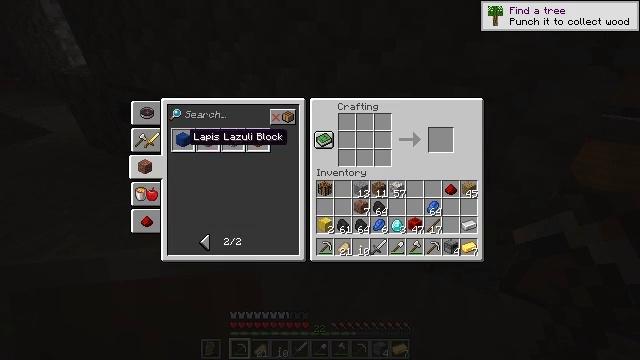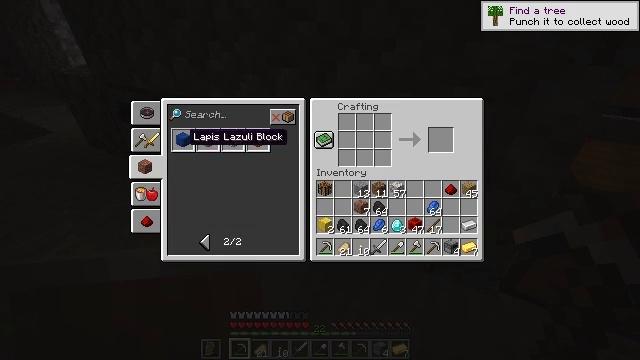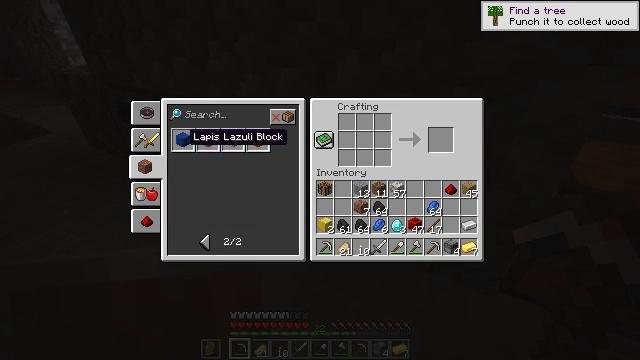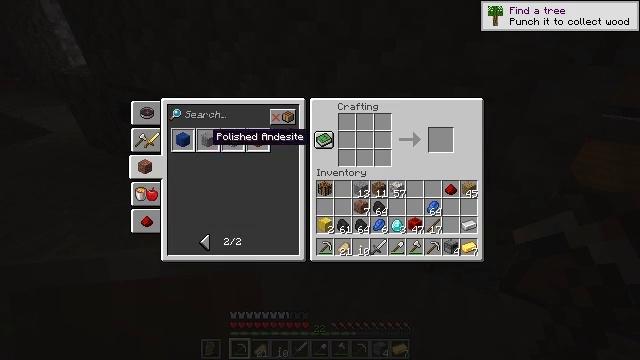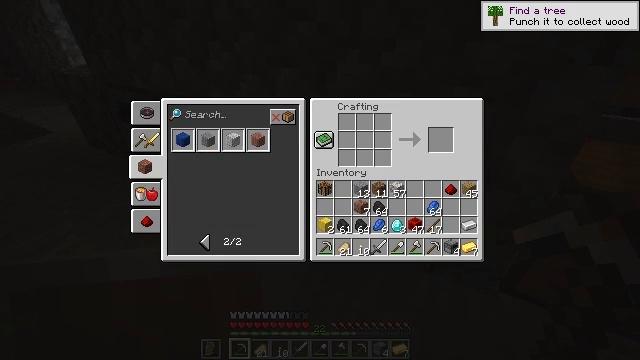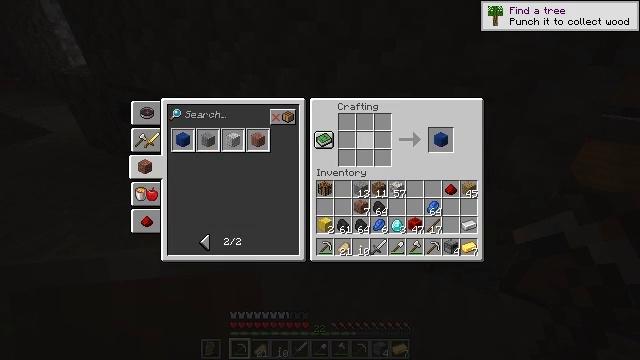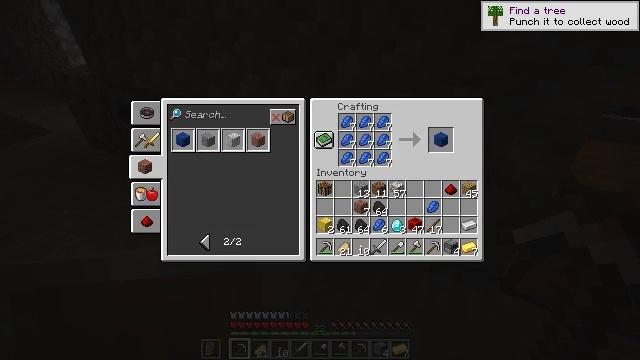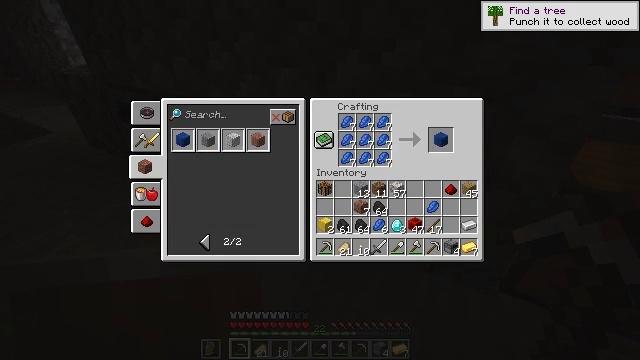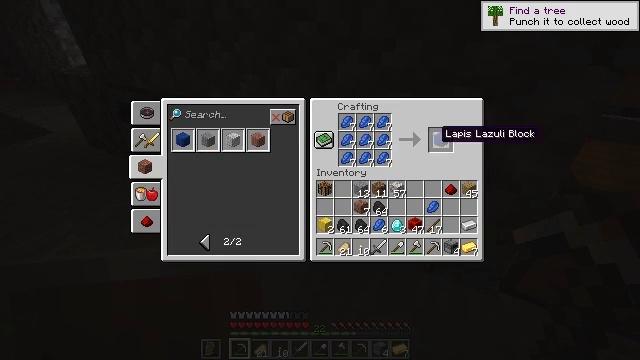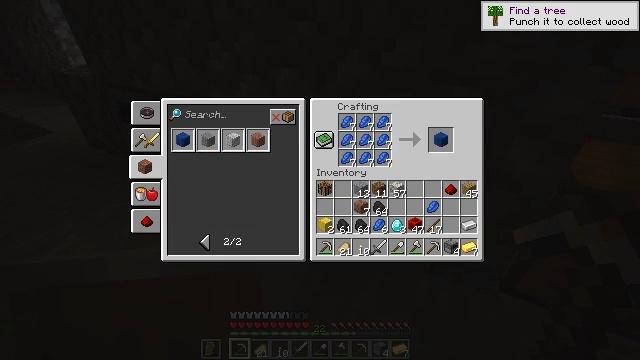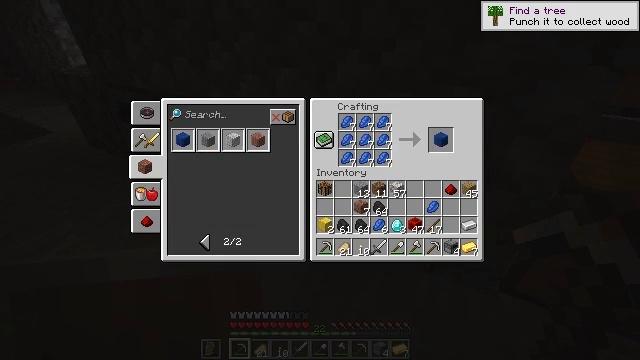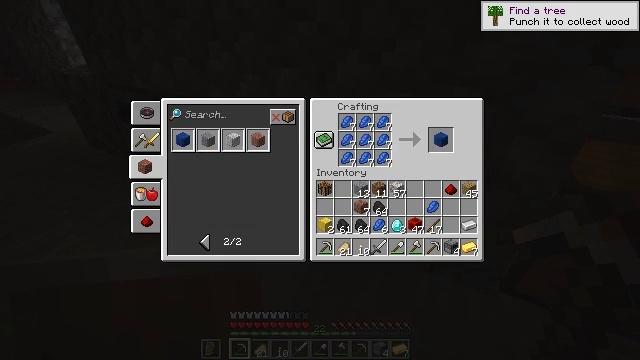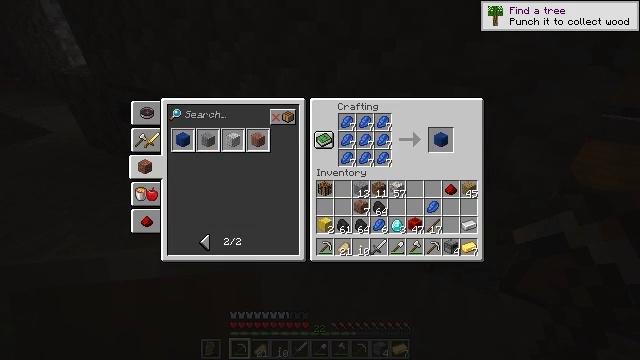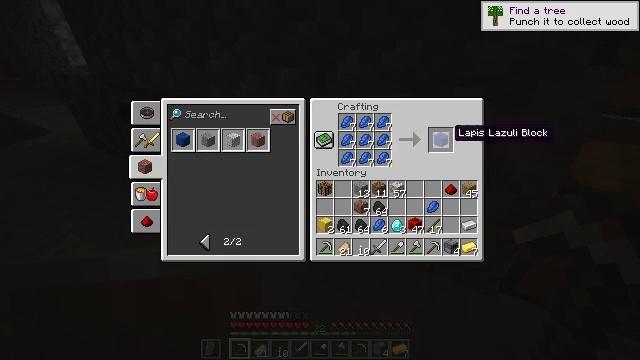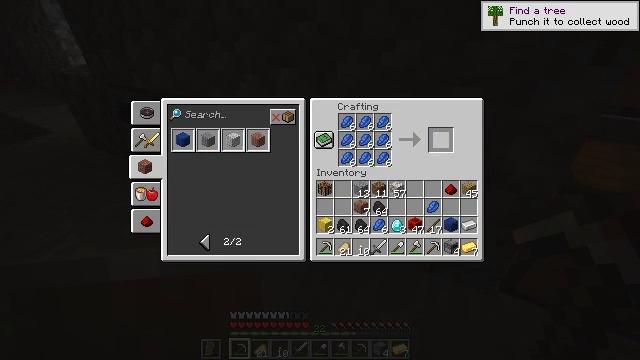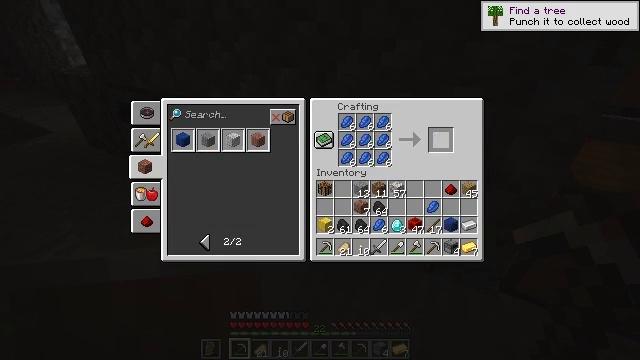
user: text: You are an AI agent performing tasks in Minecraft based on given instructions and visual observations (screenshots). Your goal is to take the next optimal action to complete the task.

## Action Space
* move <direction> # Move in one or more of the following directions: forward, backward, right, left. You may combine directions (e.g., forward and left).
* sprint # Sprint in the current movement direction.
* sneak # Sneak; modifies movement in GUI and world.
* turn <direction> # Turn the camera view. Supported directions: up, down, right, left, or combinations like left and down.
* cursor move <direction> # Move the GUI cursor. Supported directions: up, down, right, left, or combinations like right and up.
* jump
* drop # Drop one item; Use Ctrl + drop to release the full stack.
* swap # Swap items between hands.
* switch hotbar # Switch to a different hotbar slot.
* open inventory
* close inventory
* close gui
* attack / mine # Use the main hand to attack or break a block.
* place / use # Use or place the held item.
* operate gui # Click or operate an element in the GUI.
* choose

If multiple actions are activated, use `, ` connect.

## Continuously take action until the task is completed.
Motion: motion action
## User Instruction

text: Take lapis lazuli to craft a lapis block.
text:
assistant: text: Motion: sneak, operate gui
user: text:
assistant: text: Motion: sneak, operate gui
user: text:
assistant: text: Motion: sneak, cursor move right
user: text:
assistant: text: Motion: sneak, cursor move right
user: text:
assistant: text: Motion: sneak, cursor move right
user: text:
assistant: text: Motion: sneak, cursor move right
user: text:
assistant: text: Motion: sneak, cursor move right
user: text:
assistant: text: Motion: sneak, cursor move right
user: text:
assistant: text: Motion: sneak, cursor move right
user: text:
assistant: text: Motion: sneak
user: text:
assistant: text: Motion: sneak
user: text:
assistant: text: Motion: sneak
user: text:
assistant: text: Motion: sneak, cursor move left
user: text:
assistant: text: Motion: sneak, operate gui
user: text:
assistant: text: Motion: sneak, operate gui
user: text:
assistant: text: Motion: sneak, operate gui
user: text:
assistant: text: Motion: sneak
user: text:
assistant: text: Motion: sneak
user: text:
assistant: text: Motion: sneak